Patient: sex M, age 79
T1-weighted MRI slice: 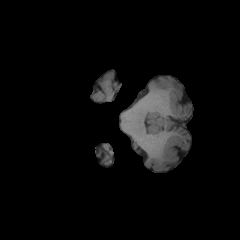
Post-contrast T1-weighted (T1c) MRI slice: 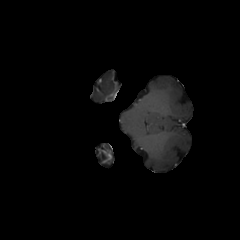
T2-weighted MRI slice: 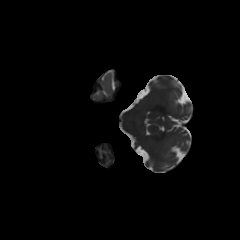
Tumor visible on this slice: no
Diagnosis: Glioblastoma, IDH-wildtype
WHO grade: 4